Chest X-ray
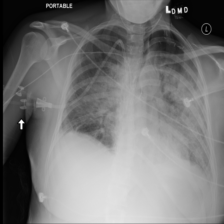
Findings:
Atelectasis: negative
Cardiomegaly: negative
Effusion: negative
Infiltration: positive
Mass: negative
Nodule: negative
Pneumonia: negative
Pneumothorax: negative
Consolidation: negative
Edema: negative
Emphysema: negative
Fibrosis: negative
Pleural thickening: negative
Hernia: negative